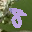
Label: 8